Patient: sex M, age 61
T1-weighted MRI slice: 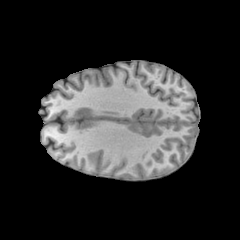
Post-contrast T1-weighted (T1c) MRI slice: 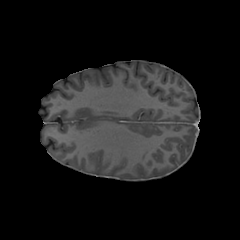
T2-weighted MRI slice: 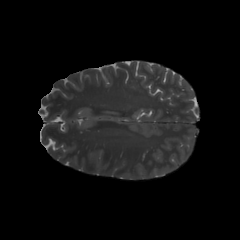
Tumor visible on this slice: no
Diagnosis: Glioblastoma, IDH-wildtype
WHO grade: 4